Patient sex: M
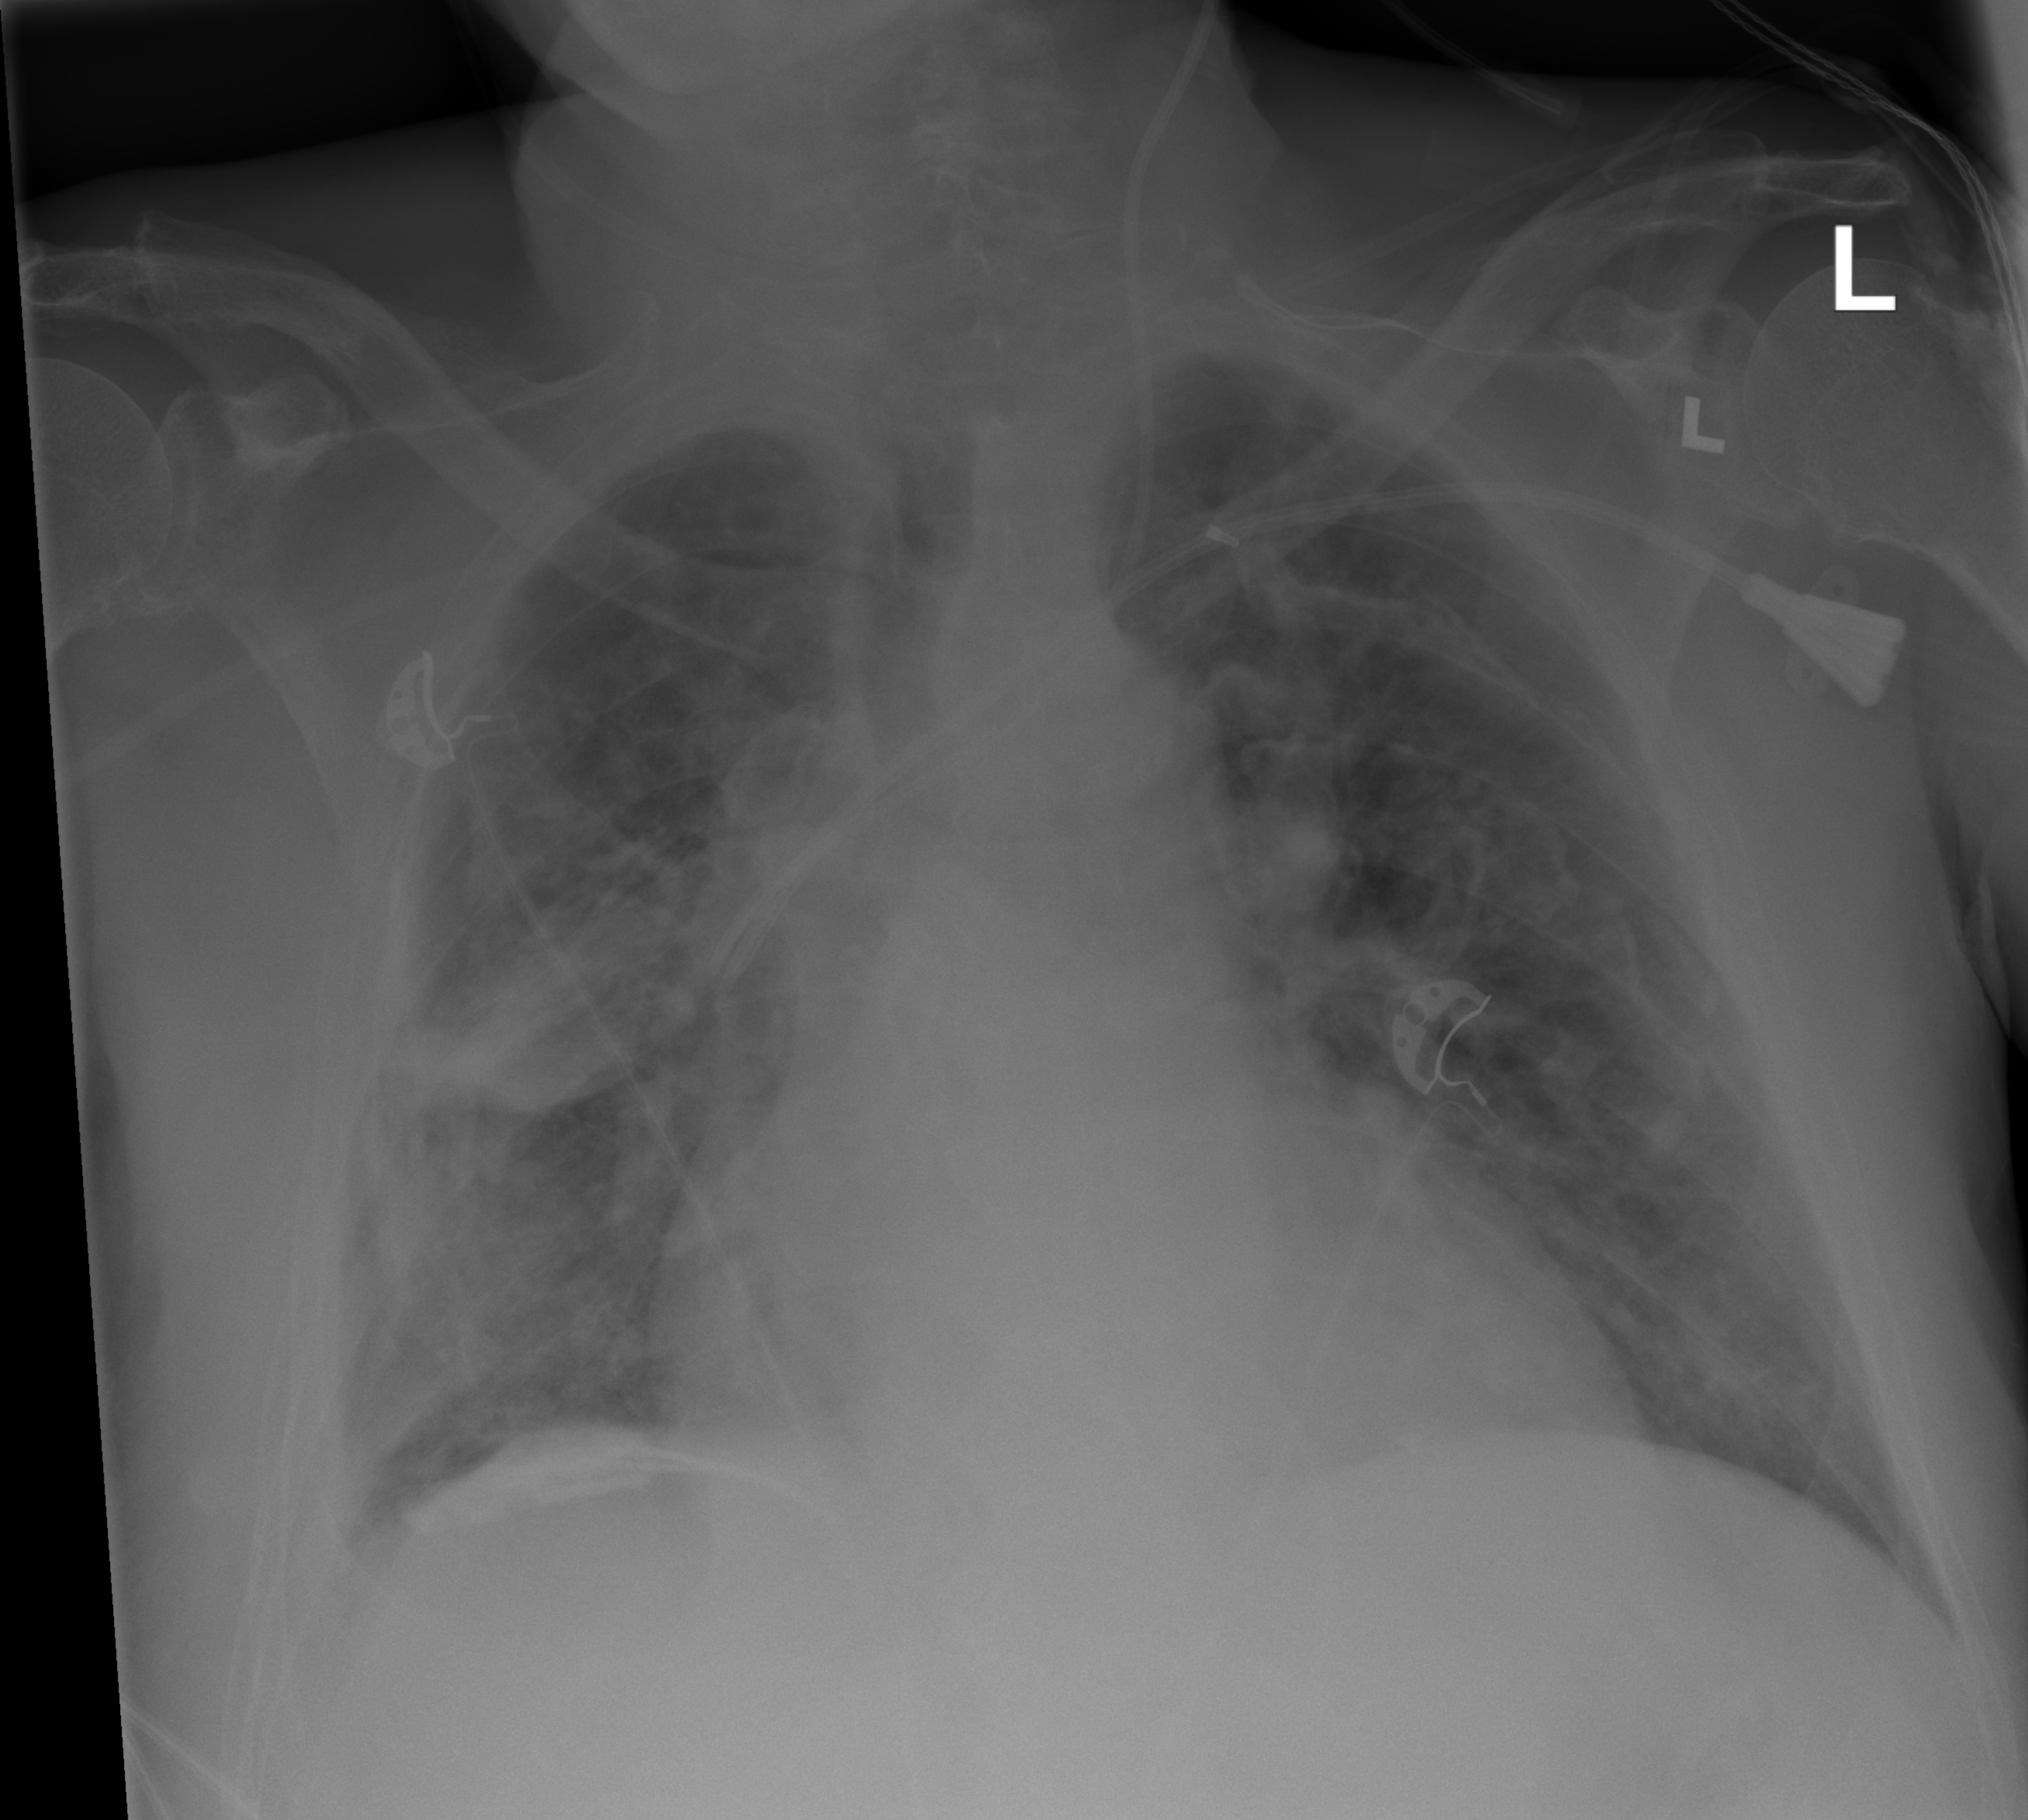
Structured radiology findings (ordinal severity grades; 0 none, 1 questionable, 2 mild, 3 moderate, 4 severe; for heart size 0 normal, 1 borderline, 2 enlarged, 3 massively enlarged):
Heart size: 1
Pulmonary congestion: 2
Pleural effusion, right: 2
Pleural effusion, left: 0
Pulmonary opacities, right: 2
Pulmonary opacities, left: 2
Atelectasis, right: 2
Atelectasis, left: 0